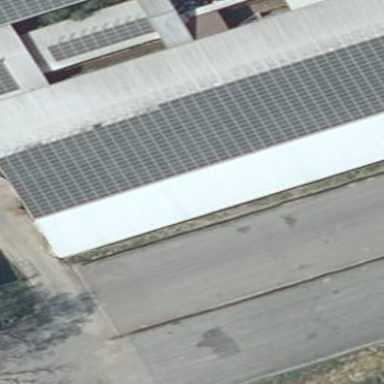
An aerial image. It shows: Small solar photovoltaic panel generator inside building.